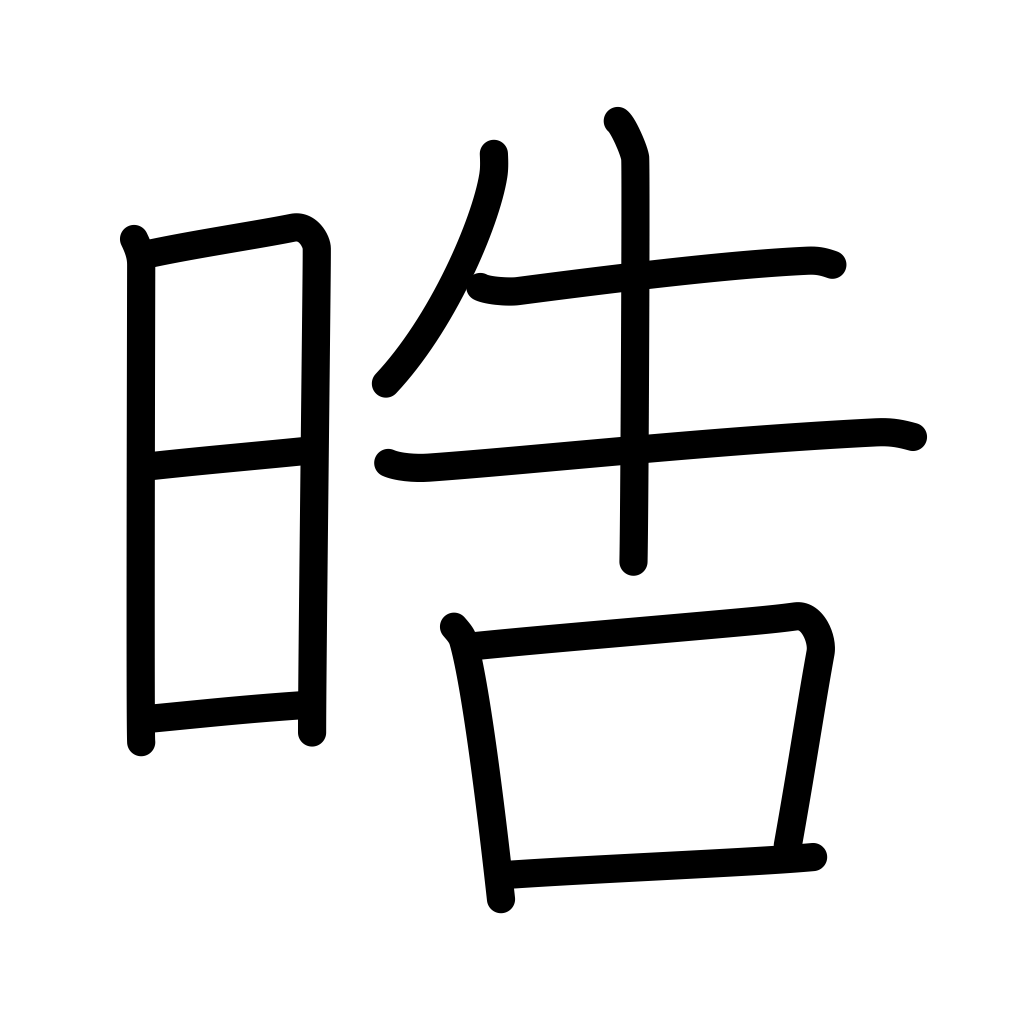
Meaning: bright, pure